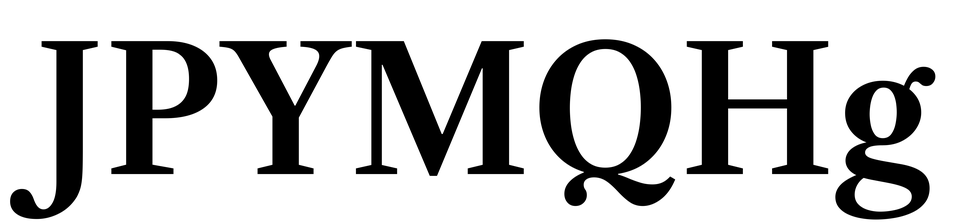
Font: LibreCaslonText_SemiBold